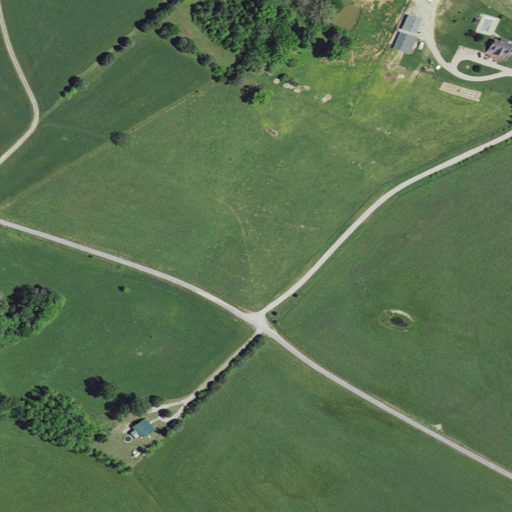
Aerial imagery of ridge(s) in Kentucky named Wilson Ridge containing pasture, open development, deciduous forest, mixed forest, low intensity development, and medium intensity development